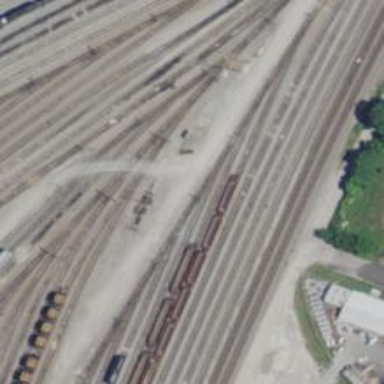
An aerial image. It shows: Railway yard in service.